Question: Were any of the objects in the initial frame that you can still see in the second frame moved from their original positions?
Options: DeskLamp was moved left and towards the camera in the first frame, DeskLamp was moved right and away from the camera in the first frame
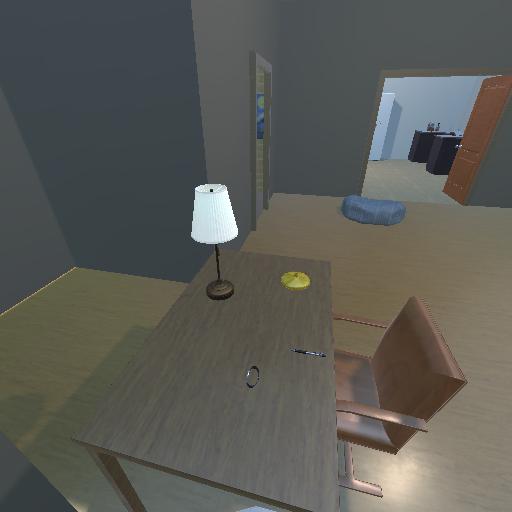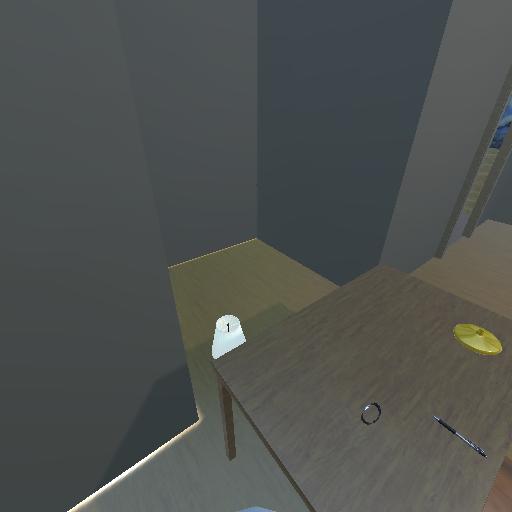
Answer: DeskLamp was moved left and towards the camera in the first frame